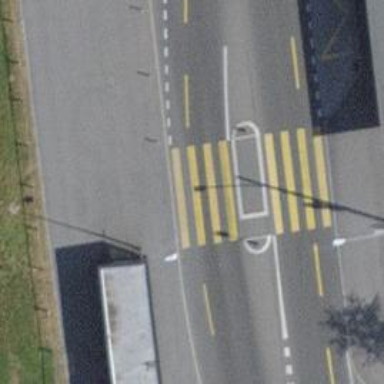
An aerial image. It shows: Kerb serving as barrier.